Question: I have a status tag in my AA app that only some colors are showing up. Are there certain colors i can use or can't? can't find much information on this.
here is my orders_helper
module OrdersHelper
'''
def priority_tag_for_order(order)
printonrails_status_tag order_priority(order), color_for_weight(order.priority)
end
def color_for_weight(weight)
case weight
when 'lowest'
:gray
when 'low'
:blue
when 'mid'
:yellow
when 'high'
:orange
when 'highest'
:red
end
end
end
'''
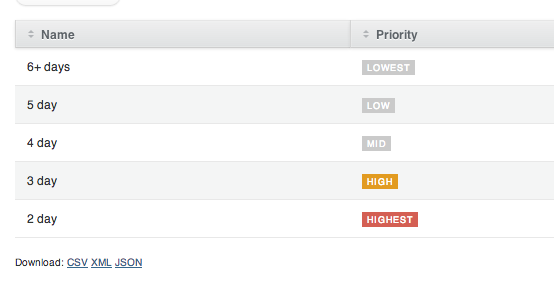
Answer: In the <URL> you can see that only a few colours are available, namely green, orange and red.
'''
.status_tag {
background: darken($secondary-color, 15%);
color: #fff;
text-transform: uppercase;
letter-spacing: 0.15em;
padding: 3px 5px 2px 5px;
font-size: 0.8em;
&.ok, &.published, &.complete, &.completed, &.green { background: #8daa92; }
&.warn, &.warning, &.orange { background: #e29b20; }
&.error, &.errored, &.red { background: #d45f53; }
}
'''
If you want to add new ones, you will have to edit your active_admin.css.scss like so
'''
body.active_admin {
.status_tag.blue { background: #63B8FF; }
}
'''